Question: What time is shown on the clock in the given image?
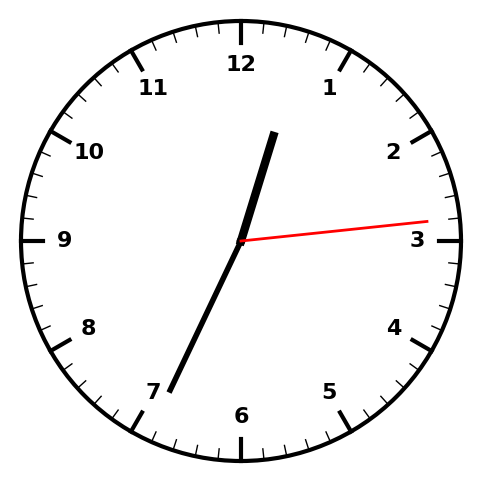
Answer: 12:34:14